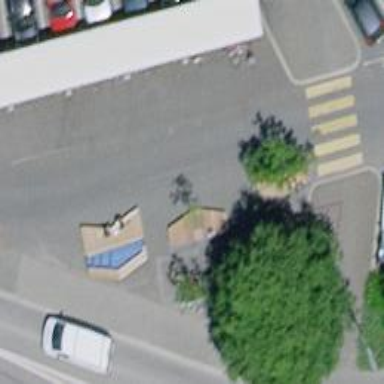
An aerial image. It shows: Bicycle rental facility.